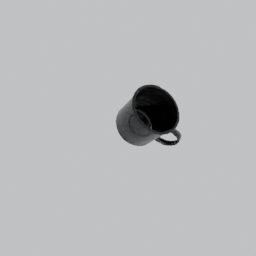
Label: tools